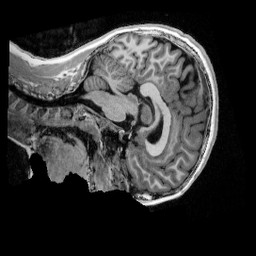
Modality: UNIT1_denoised
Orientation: sagittal
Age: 11
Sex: male
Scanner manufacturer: siemens
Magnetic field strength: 3 T
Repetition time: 4 s
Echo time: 0.00303 s